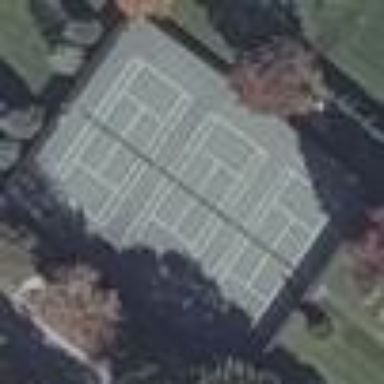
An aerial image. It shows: Tennis court on pitch.